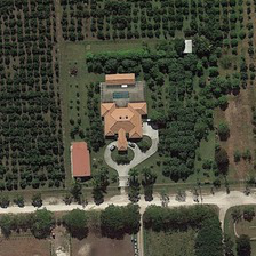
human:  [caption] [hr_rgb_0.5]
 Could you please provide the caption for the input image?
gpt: there is a yellow roof of the building in the middle of the forest .

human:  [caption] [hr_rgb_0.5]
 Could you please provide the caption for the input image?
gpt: beside the yellow floor has two cars on the road .

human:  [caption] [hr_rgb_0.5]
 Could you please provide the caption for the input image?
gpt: There are hundreds of green trees around the building.

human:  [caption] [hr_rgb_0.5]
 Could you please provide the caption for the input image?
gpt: in a lot of green forest .

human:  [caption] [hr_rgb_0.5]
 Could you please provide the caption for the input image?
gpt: There are hundreds of thousands of green trees around the building.